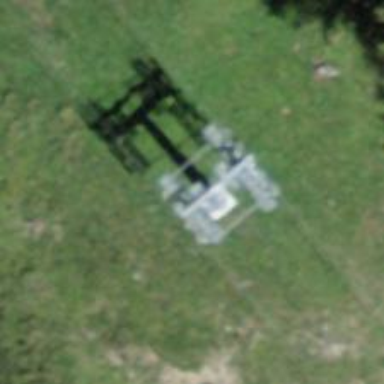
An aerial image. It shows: Pylon used for aerialway.